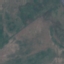
Label: HerbaceousVegetation